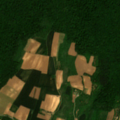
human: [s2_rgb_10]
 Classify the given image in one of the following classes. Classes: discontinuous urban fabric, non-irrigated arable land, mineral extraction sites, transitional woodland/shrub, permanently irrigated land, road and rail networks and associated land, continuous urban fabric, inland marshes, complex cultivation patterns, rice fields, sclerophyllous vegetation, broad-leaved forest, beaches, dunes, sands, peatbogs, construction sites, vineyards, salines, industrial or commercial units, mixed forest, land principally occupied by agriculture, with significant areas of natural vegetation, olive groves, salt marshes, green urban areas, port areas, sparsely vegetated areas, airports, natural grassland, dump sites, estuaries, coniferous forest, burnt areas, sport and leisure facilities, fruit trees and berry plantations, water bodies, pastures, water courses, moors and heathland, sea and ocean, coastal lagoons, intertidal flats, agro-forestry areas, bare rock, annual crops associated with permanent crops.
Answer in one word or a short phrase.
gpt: non-irrigated arable land, complex cultivation patterns, land principally occupied by agriculture, with significant areas of natural vegetation, broad-leaved forest